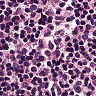
Metastatic tissue present: no